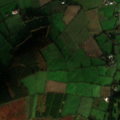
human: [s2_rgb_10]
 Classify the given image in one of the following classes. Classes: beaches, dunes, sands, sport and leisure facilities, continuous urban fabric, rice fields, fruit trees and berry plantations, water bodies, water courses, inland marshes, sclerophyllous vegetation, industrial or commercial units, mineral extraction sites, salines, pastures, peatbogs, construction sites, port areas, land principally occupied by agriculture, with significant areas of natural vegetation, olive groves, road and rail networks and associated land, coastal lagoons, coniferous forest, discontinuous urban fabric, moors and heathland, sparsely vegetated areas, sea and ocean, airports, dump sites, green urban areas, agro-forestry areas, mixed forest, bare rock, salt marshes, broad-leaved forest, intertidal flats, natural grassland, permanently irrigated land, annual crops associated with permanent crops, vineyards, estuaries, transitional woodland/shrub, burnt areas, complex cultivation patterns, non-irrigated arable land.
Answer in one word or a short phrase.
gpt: non-irrigated arable land, pastures, coniferous forest, moors and heathland